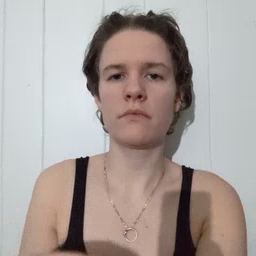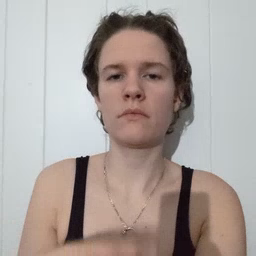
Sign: shhh